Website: lowes
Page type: newsletter-management
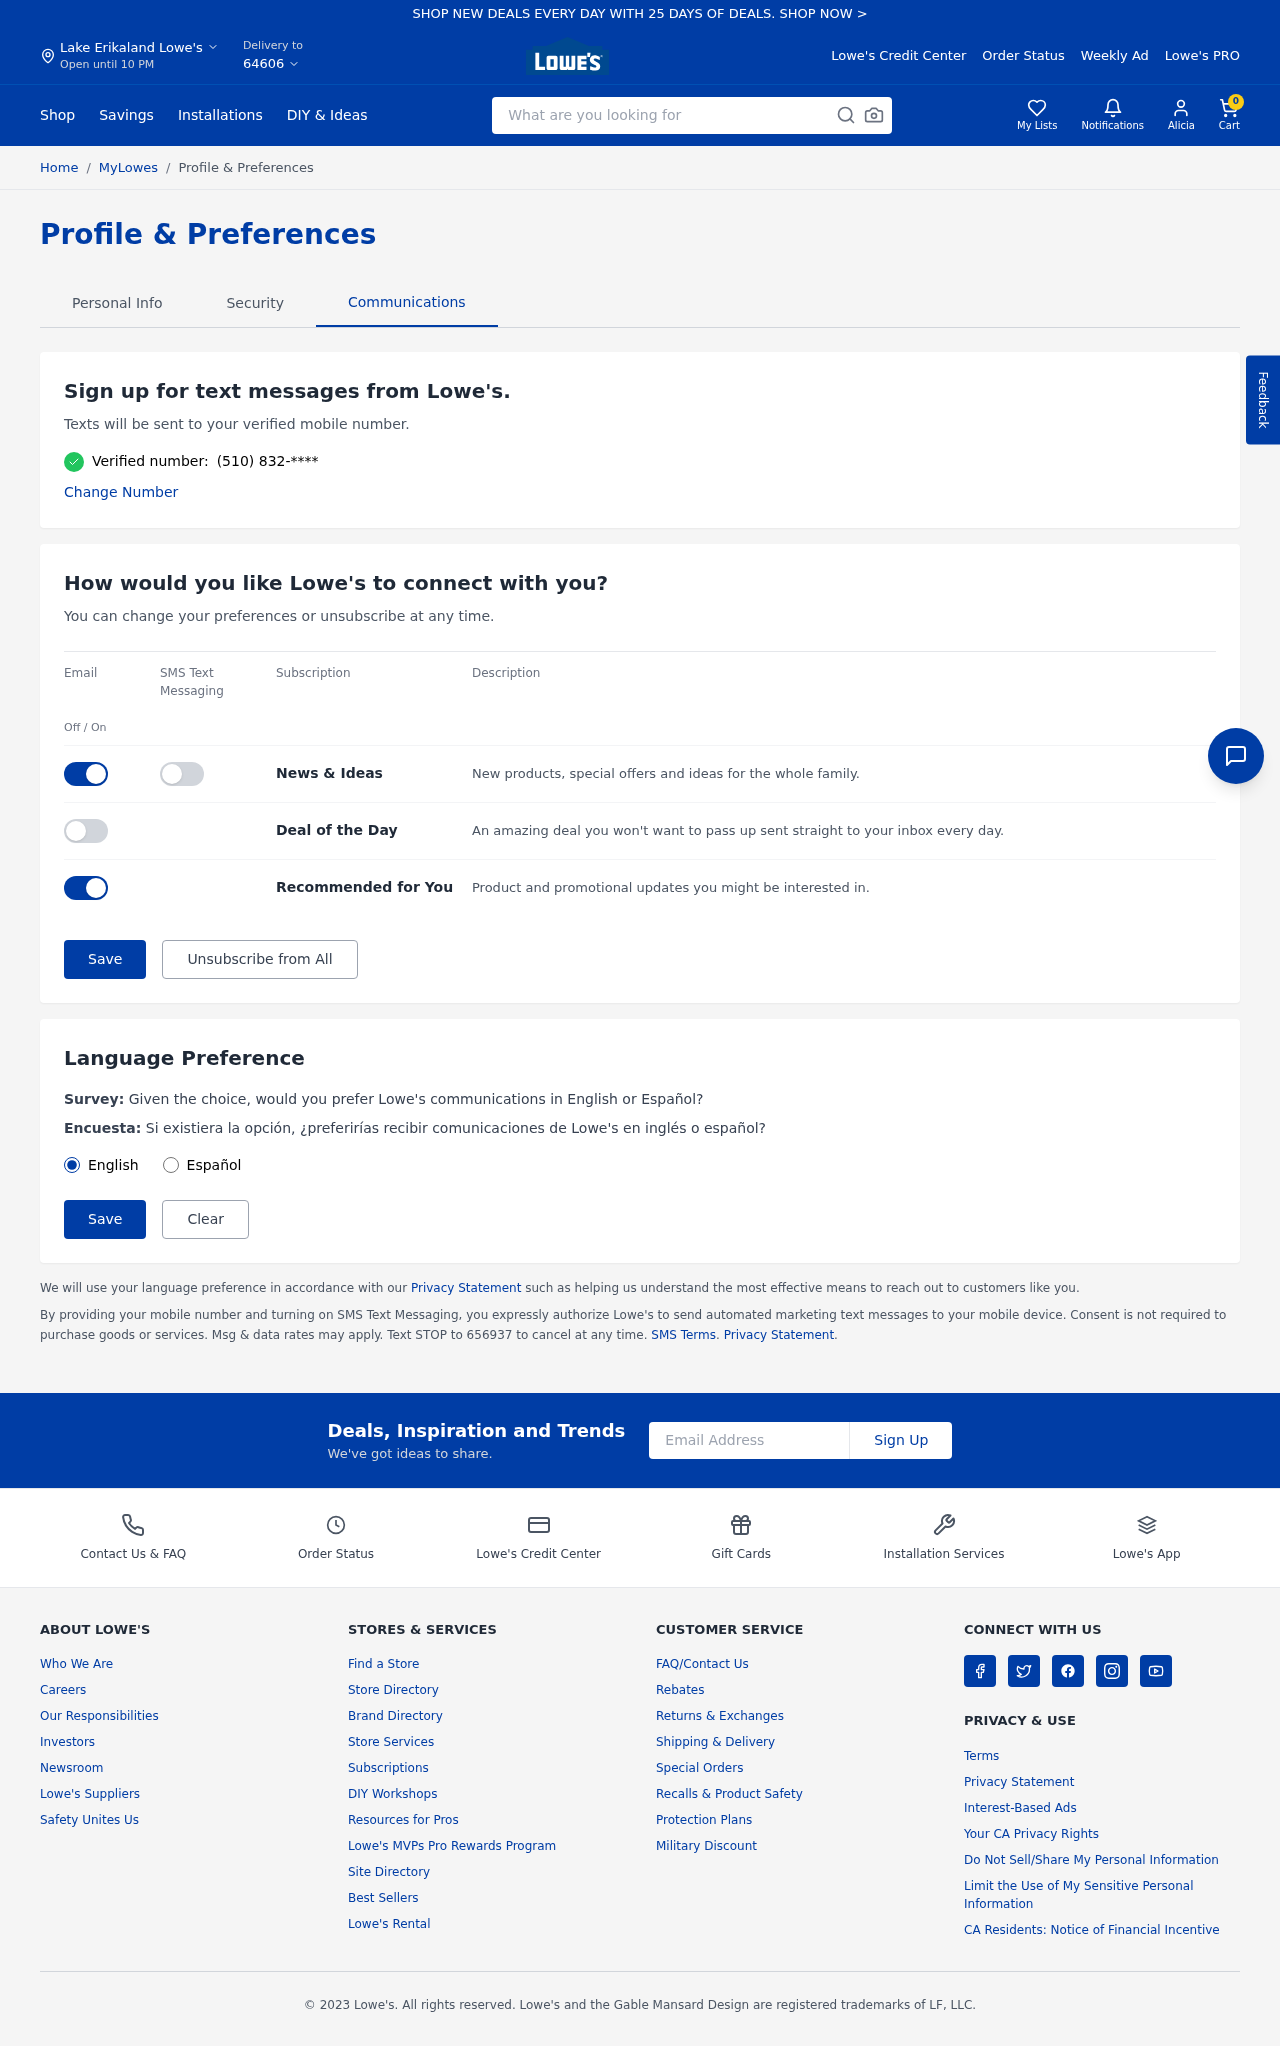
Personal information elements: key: PII_CITY
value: Lake Erikaland
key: PII_EMAIL
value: alicia_sanchez@hotmail.com
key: PII_FIRSTNAME
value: Alicia
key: PII_POSTCODE
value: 64606
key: PII_PHONE
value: (510) 832
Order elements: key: ORDER_NUM_ITEMS
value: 0
Search elements: key: HEADER_SEARCH
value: What are you looking for